Question: I want to create an unordered_map which has a 'char*' as a key and a 'vector<int>' as a 'value'. I learned from previous questions that no hash function for 'char*' is provided by the STL.
I took the first implementation from this site: <URL>
So having my 'main.cpp' file I inserted the following code:
'''
namespace std
{
template<>
struct hash<char*>: public std::unary_function<char *, size_t>
{
size_t operator()(char * str) const{
size_t hash = 5381;
int c;
while(c = *str++)
hash = ((hash << 5) + hash) + c; /* hash * 33 + c */
return hash;
}
};
}
'''
Then I created an unordered_map variable:
'''
std::unordered_map<char *, vector<int>> test;
'''
However if I insert the value "temp" twice by doing this:
'''
std::unordered_map<char *, vector<int>> test;
char *t1 = new char[5];
strcpy(t1, "temp");
char *t2 = new char[5];
strcpy(t2, "temp");
vector<int>& ptr = test[t1];
ptr.push_back(0);
vector<int>& ptr2 = test[t2];
ptr2.push_back(1);
'''
the final map instead of having one "temp" key with a vector of size two where each element of the vector is either 0 or 1 it has two keys with the name "temp" and in each key a vector of size 1.
here is detailed picture:

how can I avoid this from happening? thank you in advance
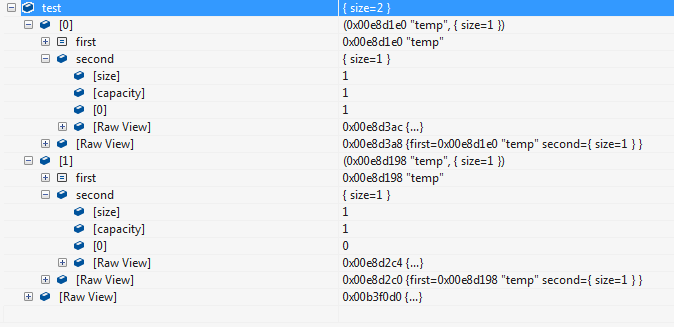
Answer: It's not a problem with the hashing function, it's a problem with the equality of the 'char*''s. You're relying upon pointer comparison, and you can see from the debugger watch variables, the pointers of the various "temp" literals have different locations, and are thus not equal.
You need to define an equality functor that actually does the string compare, and use that with the 'unordered_map'.
Or, instead of using 'char*' as your key, use 'std::string', and avoid this issue altogether.